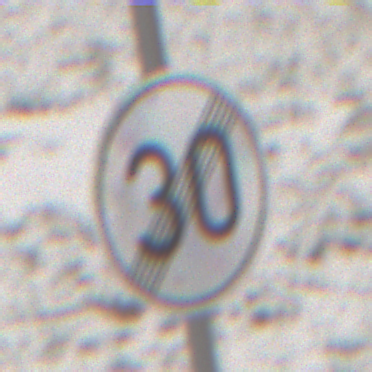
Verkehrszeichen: EndeGeschwindigkeit30
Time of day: Midday
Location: Outdoor (Nature)
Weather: Overcast
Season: Winter
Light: Natural